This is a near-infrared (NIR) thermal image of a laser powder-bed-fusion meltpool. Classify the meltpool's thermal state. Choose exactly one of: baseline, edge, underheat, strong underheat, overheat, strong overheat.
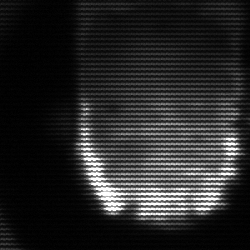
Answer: baseline